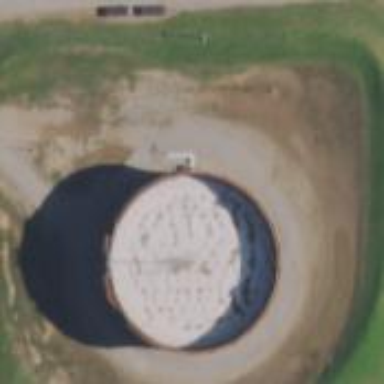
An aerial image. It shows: Storage tank that is man-made.